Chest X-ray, AP view. Patient: 32 years old, sex M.
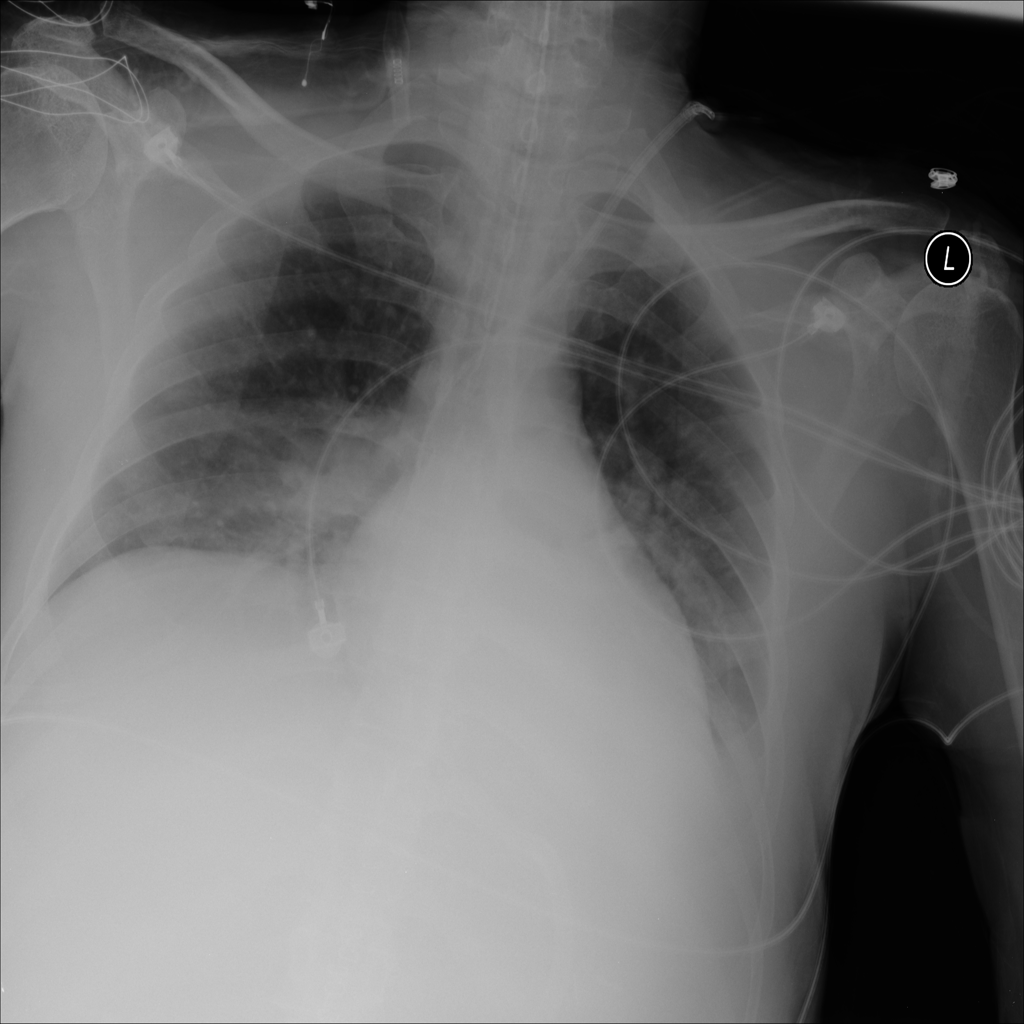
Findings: No Finding